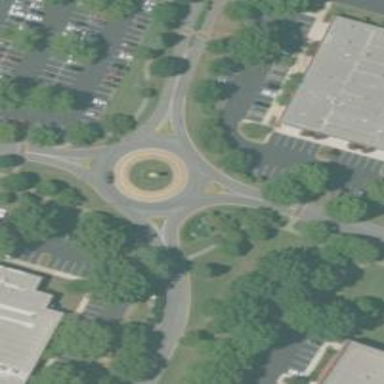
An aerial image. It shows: Tertiary road that leads to roundabout.